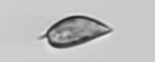
Label: Prorocentrum_triestinum